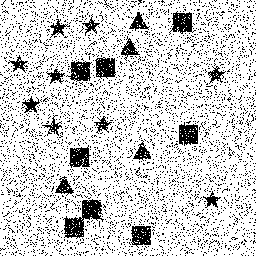
Squares: 8
Triangles: 4
Stars: 9
Total shapes: 21